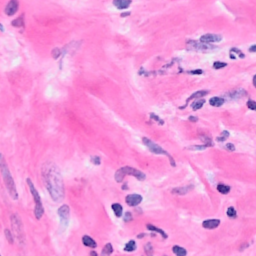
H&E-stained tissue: Breast